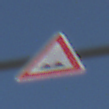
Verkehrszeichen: UnebeneFahrbahn
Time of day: Midday
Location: Outdoor (Nature)
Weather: Clear
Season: NotSpecified
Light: Natural